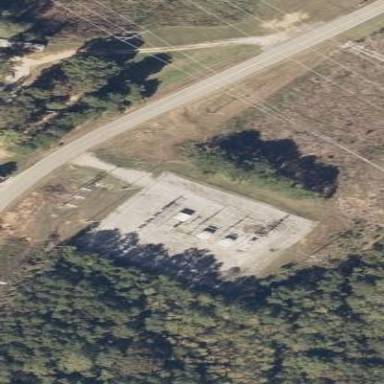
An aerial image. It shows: Distribution level power substation enclosed by fence.